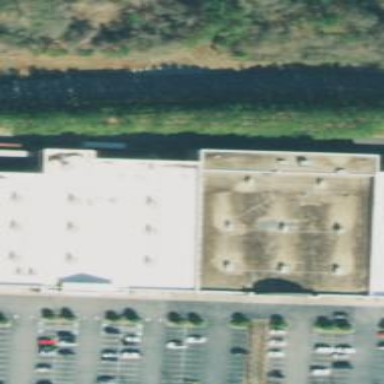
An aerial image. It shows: Retail building.